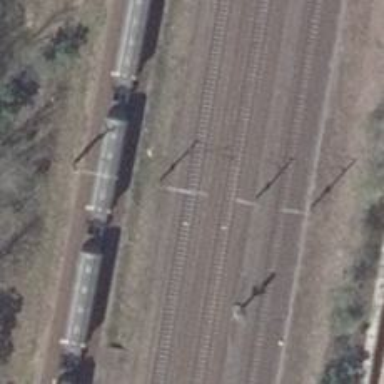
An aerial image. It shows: Railway milestone with catenary mast.